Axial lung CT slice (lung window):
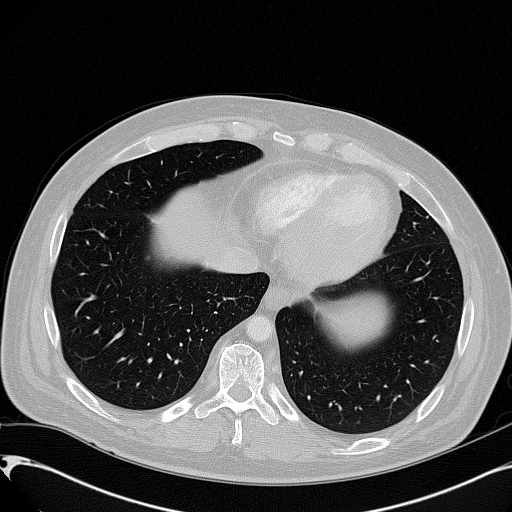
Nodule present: no